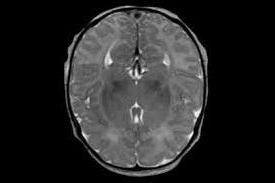
Label: notumor